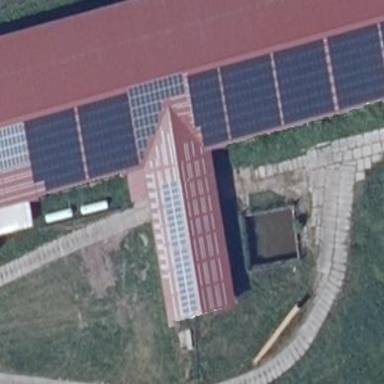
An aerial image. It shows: Building equipped with small solar photovoltaic panel for electricity generation.